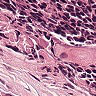
Metastatic tissue present: no